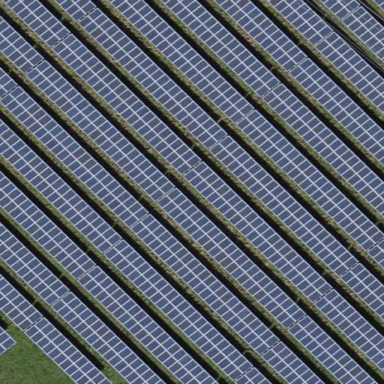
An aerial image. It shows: Solar power generator with photovoltaic panels.